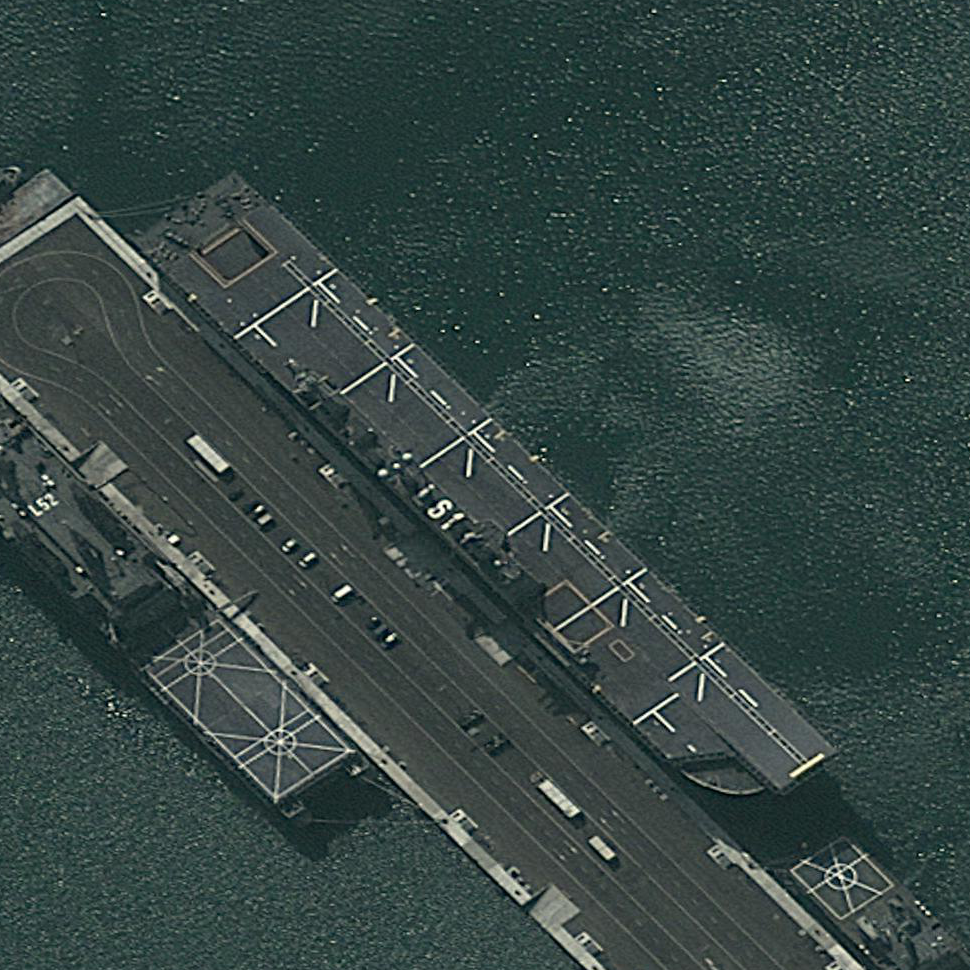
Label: assault